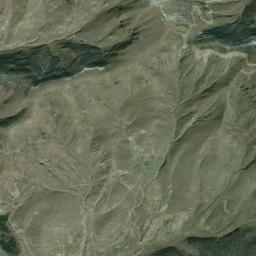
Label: mountain